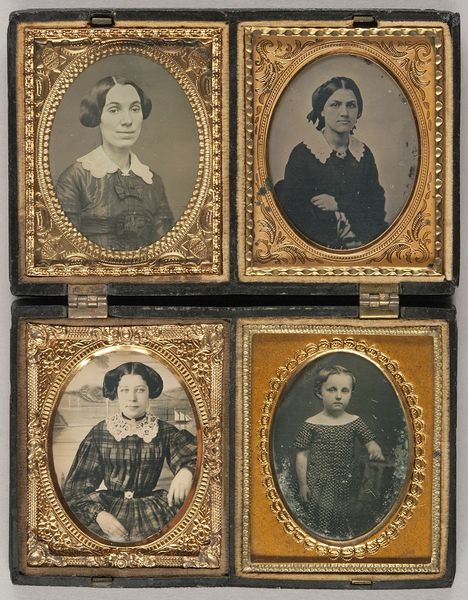
Titel: Drei Frauen und ein Kind
Standort: Hamburg
Institution: Museum für Kunst und Gewerbe Hamburg
Schlagwörter: frau, portrait, kind, brustbild, dreiviertelansicht, foto, fotografie, photographie, photo, etui, lichtbild, handkoloriert, daguerreotypie, bildwerke, angewandte und bildende kunst, hessische systematik, porträt, porträtfotografie, porträtphotographie, hüftbild, handkolorierung